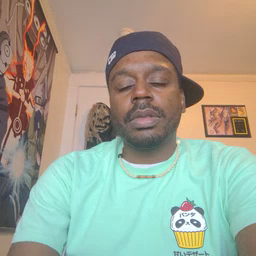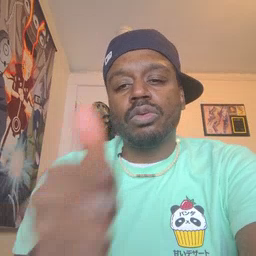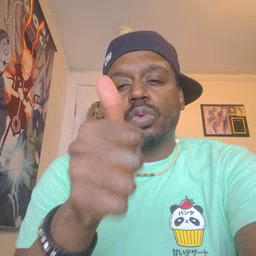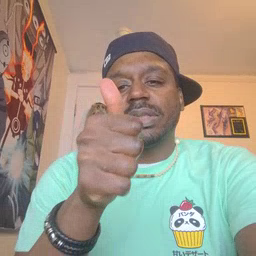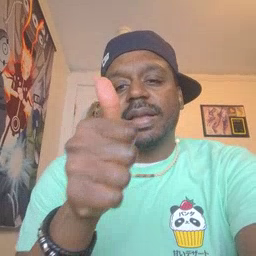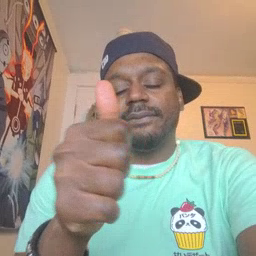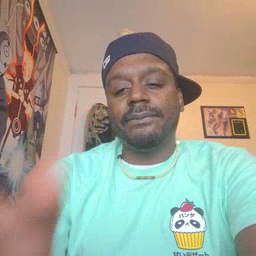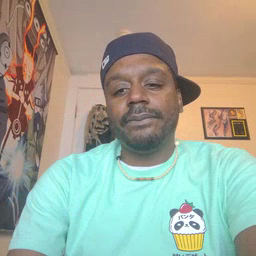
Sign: yourself